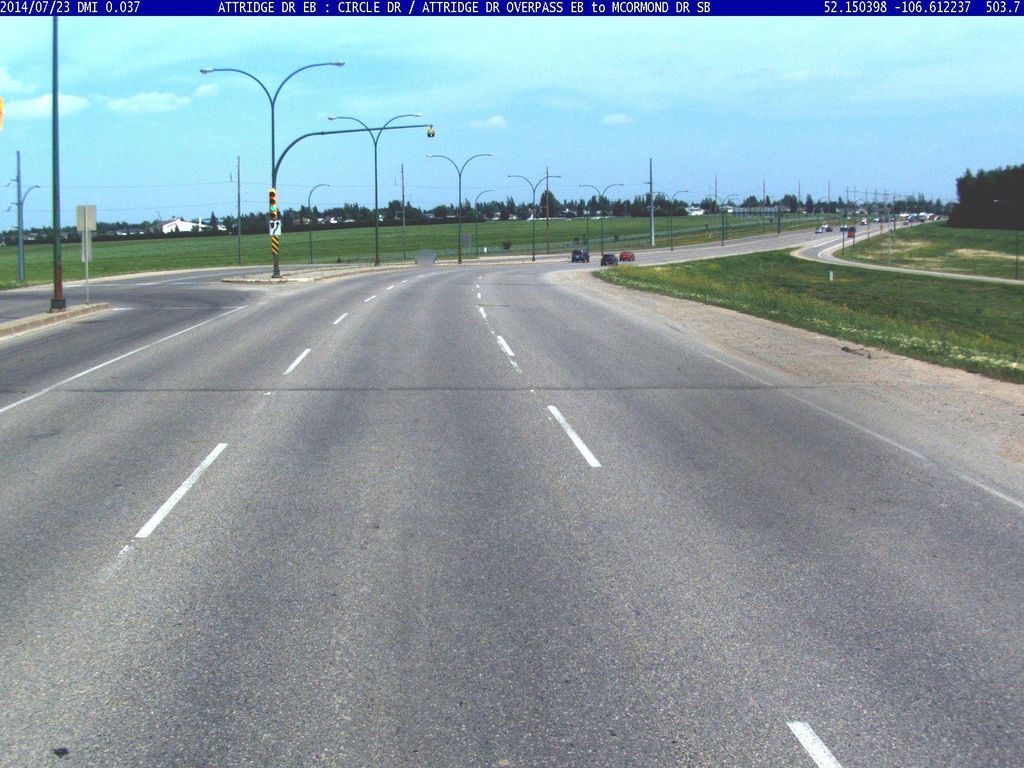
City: saskatoon